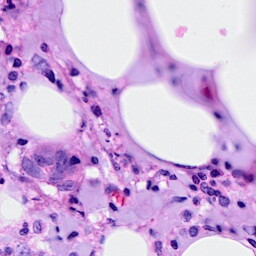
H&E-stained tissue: Breast